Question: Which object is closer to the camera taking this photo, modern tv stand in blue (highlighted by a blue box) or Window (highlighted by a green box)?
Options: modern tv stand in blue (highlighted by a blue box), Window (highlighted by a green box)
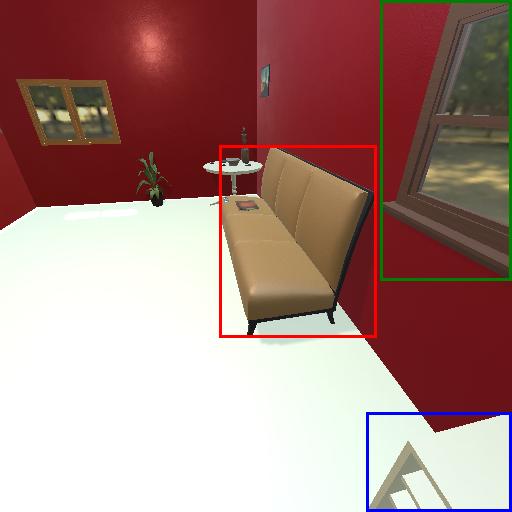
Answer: modern tv stand in blue (highlighted by a blue box)